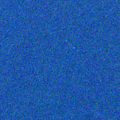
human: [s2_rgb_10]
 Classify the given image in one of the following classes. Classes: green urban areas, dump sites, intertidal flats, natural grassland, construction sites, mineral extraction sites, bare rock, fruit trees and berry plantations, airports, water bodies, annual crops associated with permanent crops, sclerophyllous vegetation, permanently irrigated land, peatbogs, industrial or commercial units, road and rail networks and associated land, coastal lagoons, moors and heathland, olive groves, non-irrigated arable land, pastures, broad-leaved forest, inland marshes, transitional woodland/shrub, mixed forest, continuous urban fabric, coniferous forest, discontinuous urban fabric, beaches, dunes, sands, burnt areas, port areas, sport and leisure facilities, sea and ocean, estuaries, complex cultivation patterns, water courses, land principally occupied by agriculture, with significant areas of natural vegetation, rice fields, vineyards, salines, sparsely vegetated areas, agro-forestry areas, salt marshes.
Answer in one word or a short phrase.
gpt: sea and ocean